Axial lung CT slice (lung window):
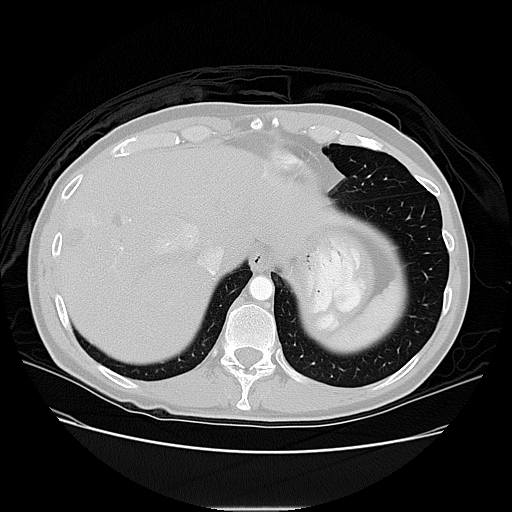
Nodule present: no